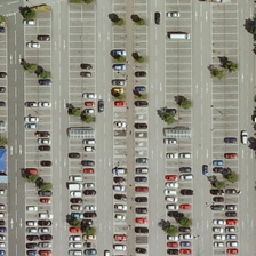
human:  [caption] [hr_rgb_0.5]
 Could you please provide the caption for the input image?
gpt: A paved road is in the parking lot.

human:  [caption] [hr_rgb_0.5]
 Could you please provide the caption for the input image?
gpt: The asphalt road is in the parking lot.

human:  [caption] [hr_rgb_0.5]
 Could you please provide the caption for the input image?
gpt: An asphalt road is in the parking lot.

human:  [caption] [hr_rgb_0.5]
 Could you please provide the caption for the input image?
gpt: There is an asphalt road in the parking lot.

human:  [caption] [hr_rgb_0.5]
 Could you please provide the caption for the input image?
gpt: There is an asphalt road in the parking lot.